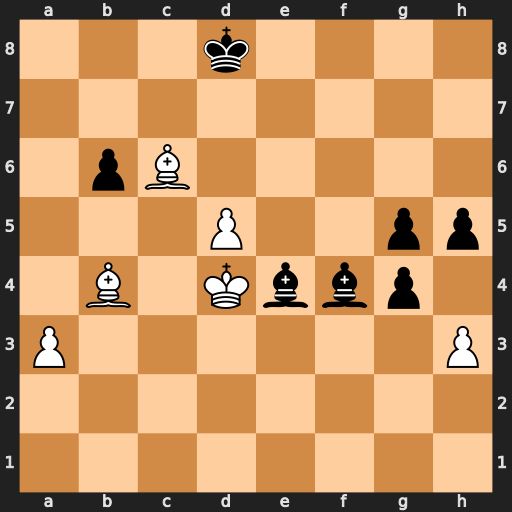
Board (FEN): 3k4/8/1pB5/3P2pp/1B1Kbbp1/P6P/8/8
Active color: w
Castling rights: -
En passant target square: -
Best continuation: Kxe4 gxh3 d6